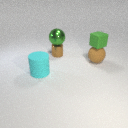
large cyan rubber cylinder in front of large brown rubber sphere